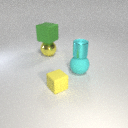
small yellow rubber cube to the left of large cyan rubber sphere